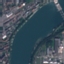
Land use / land cover class: River